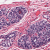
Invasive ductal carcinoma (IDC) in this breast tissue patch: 0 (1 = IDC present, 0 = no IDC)